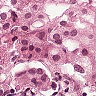
Metastatic tissue present: yes